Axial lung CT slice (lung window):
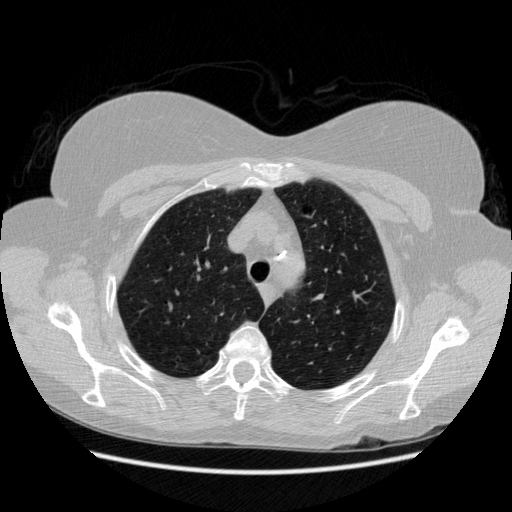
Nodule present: no